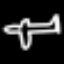
Label: airplane